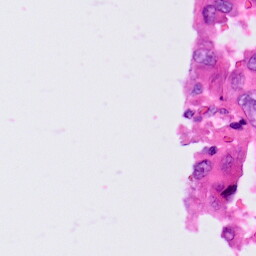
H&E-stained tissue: Lung